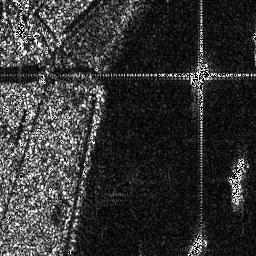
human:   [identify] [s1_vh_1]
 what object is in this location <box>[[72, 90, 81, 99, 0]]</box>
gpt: <ref>1 medium ship at the bottom right</ref>

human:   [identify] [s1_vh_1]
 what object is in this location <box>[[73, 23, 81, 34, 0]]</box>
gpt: <ref>1 medium ship at the top right</ref>